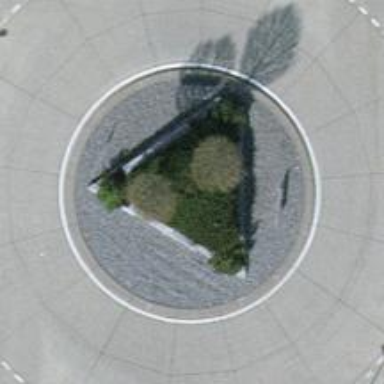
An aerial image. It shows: Tertiary road with asphalt surface leading to roundabout.